Field crop: tomato
Growth stage: 2
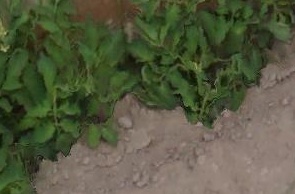
Species: tomato